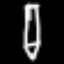
Label: pencil